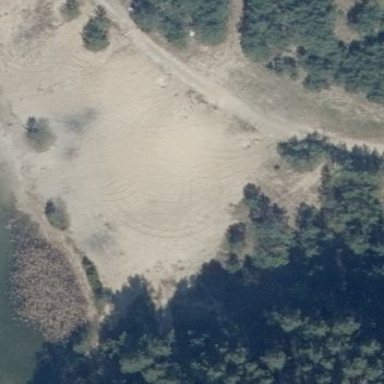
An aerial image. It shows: Sandy beach.